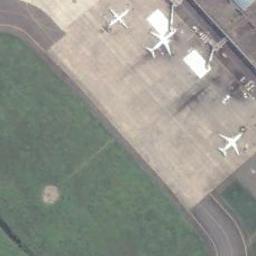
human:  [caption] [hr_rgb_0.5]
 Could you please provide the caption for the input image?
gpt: Three white planes parked in the open space in front of the lawn .

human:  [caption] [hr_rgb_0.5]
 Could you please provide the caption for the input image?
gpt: Several planes of different sizes are neatly parked beside buildings in the airport .

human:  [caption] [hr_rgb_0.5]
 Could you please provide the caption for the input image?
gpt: There are three airplanes parked beside the terminal by the grass .

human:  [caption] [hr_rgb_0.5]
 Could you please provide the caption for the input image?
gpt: A plane parked next to boarding bridges and the lawn behind them .

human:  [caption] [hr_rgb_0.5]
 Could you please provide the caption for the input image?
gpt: Three planes are in the clearing next to the grass .